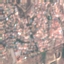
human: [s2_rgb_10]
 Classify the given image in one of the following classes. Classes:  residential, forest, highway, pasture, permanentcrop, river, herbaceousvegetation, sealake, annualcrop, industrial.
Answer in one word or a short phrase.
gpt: Residential